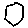
Label: hexagon